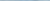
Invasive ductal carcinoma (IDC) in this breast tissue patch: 0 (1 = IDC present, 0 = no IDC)